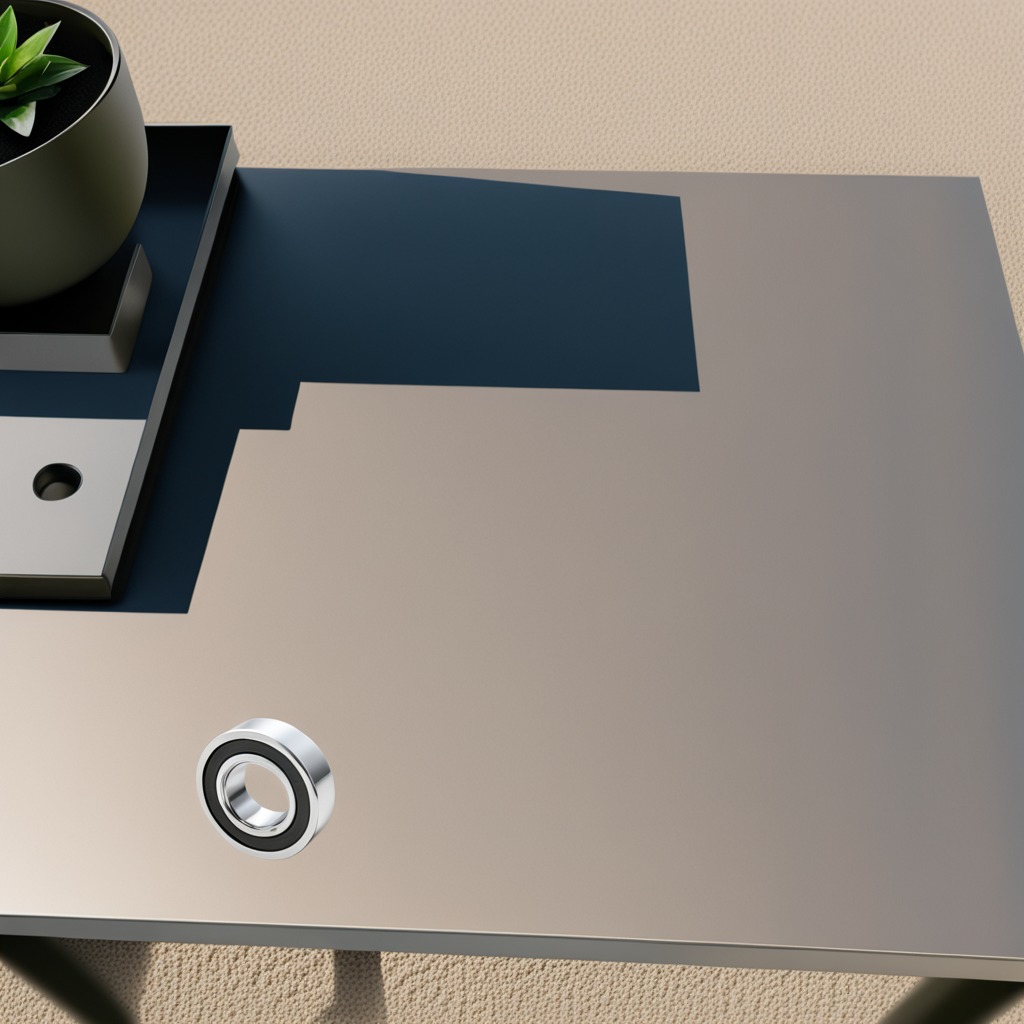
A metal ball bearing lies on a clean utility table in a temporary outdoor tool station.